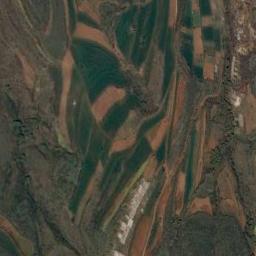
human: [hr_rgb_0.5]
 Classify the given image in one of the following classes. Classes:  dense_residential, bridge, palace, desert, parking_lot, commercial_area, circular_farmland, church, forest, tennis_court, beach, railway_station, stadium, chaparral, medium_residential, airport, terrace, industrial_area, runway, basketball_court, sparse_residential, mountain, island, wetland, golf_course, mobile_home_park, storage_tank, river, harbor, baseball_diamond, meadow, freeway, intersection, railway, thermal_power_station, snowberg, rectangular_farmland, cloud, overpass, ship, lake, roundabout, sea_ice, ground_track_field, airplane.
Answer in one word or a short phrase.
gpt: terrace